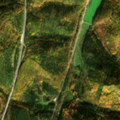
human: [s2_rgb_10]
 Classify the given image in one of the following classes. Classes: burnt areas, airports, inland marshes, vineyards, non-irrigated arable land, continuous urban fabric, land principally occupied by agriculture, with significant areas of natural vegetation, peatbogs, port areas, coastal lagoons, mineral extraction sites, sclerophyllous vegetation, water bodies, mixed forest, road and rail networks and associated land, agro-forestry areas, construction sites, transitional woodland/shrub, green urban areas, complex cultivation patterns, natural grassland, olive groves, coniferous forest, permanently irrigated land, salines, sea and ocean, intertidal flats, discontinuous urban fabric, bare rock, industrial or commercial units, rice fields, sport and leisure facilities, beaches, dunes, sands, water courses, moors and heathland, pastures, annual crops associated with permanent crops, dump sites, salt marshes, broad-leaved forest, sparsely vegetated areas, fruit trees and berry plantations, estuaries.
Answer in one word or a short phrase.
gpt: land principally occupied by agriculture, with significant areas of natural vegetation, broad-leaved forest, coniferous forest, mixed forest